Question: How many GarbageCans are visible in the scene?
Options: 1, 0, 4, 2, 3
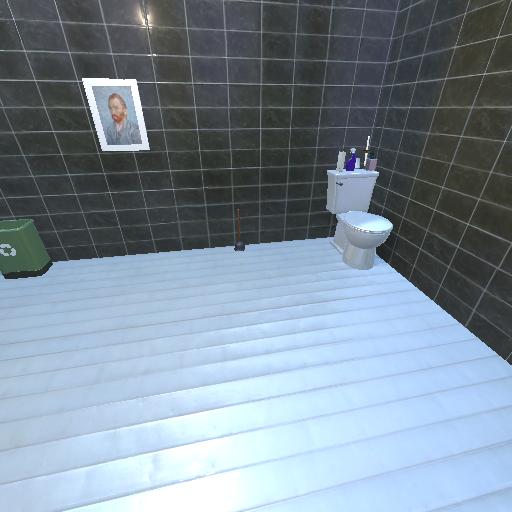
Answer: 1